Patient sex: M
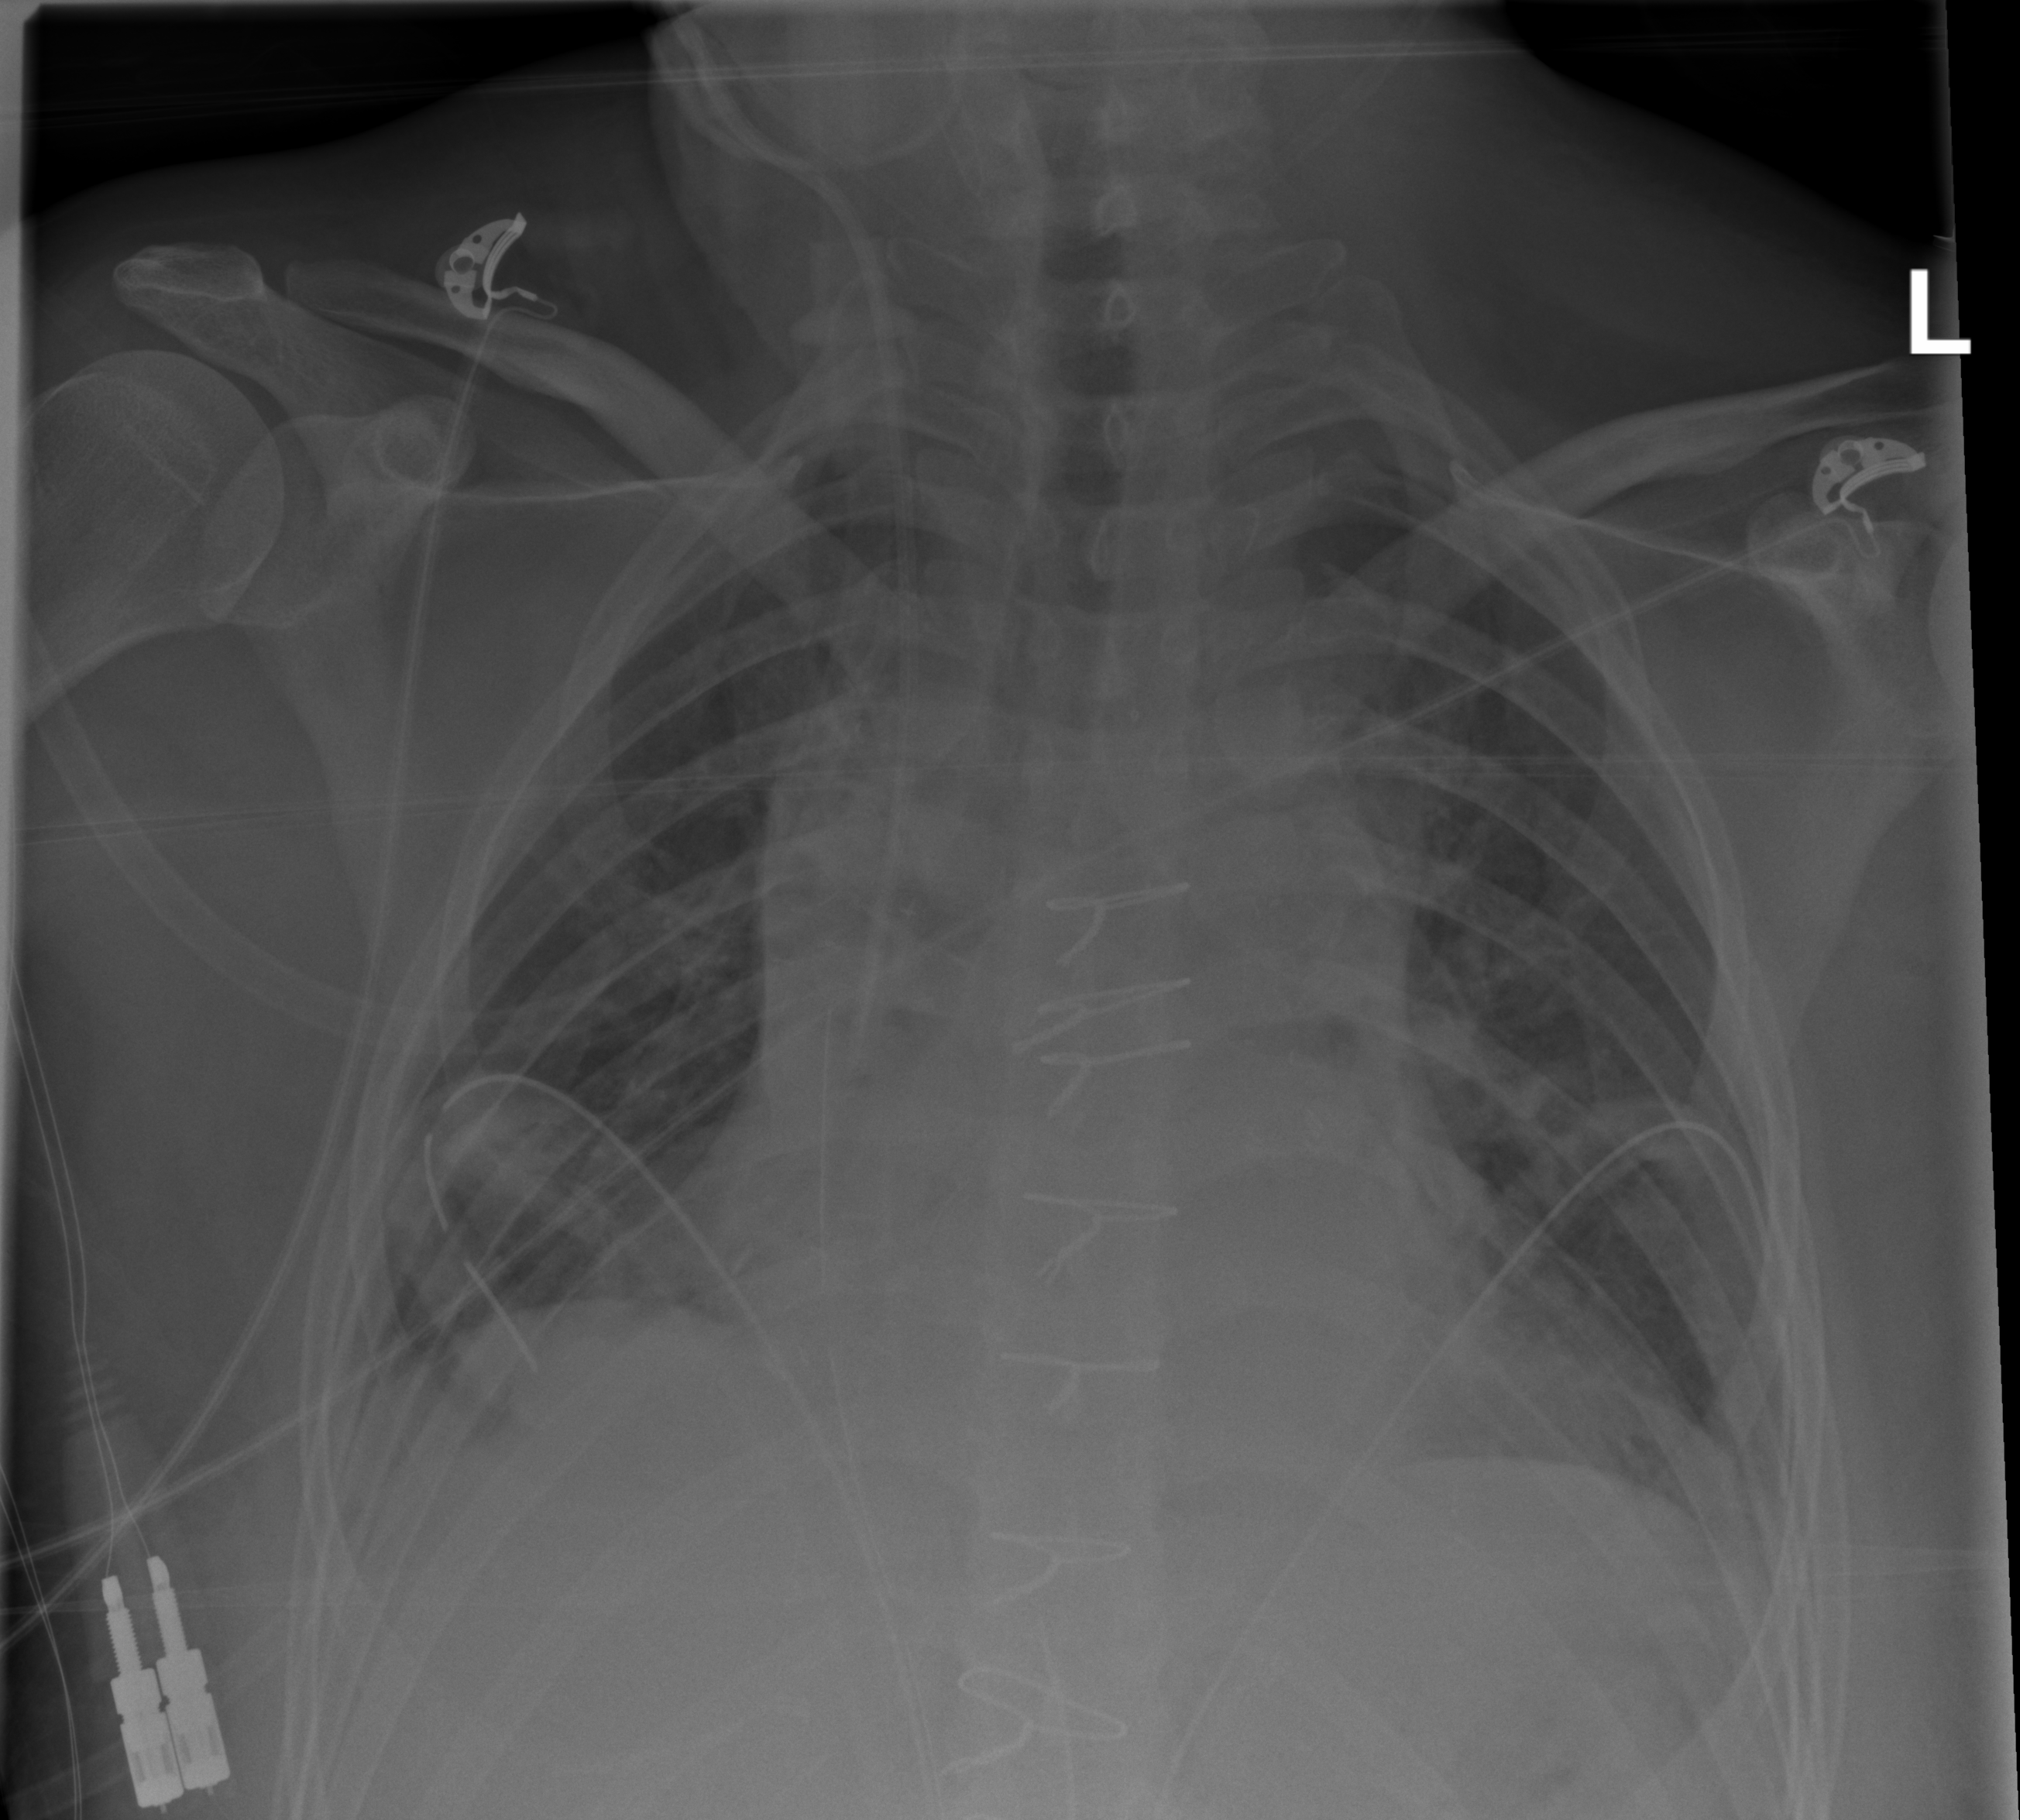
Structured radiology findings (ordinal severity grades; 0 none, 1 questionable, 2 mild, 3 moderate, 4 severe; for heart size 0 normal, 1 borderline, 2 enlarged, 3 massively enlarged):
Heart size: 2
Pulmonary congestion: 2
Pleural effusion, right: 2
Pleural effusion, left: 2
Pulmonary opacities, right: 2
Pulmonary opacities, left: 2
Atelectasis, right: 2
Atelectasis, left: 2